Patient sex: M
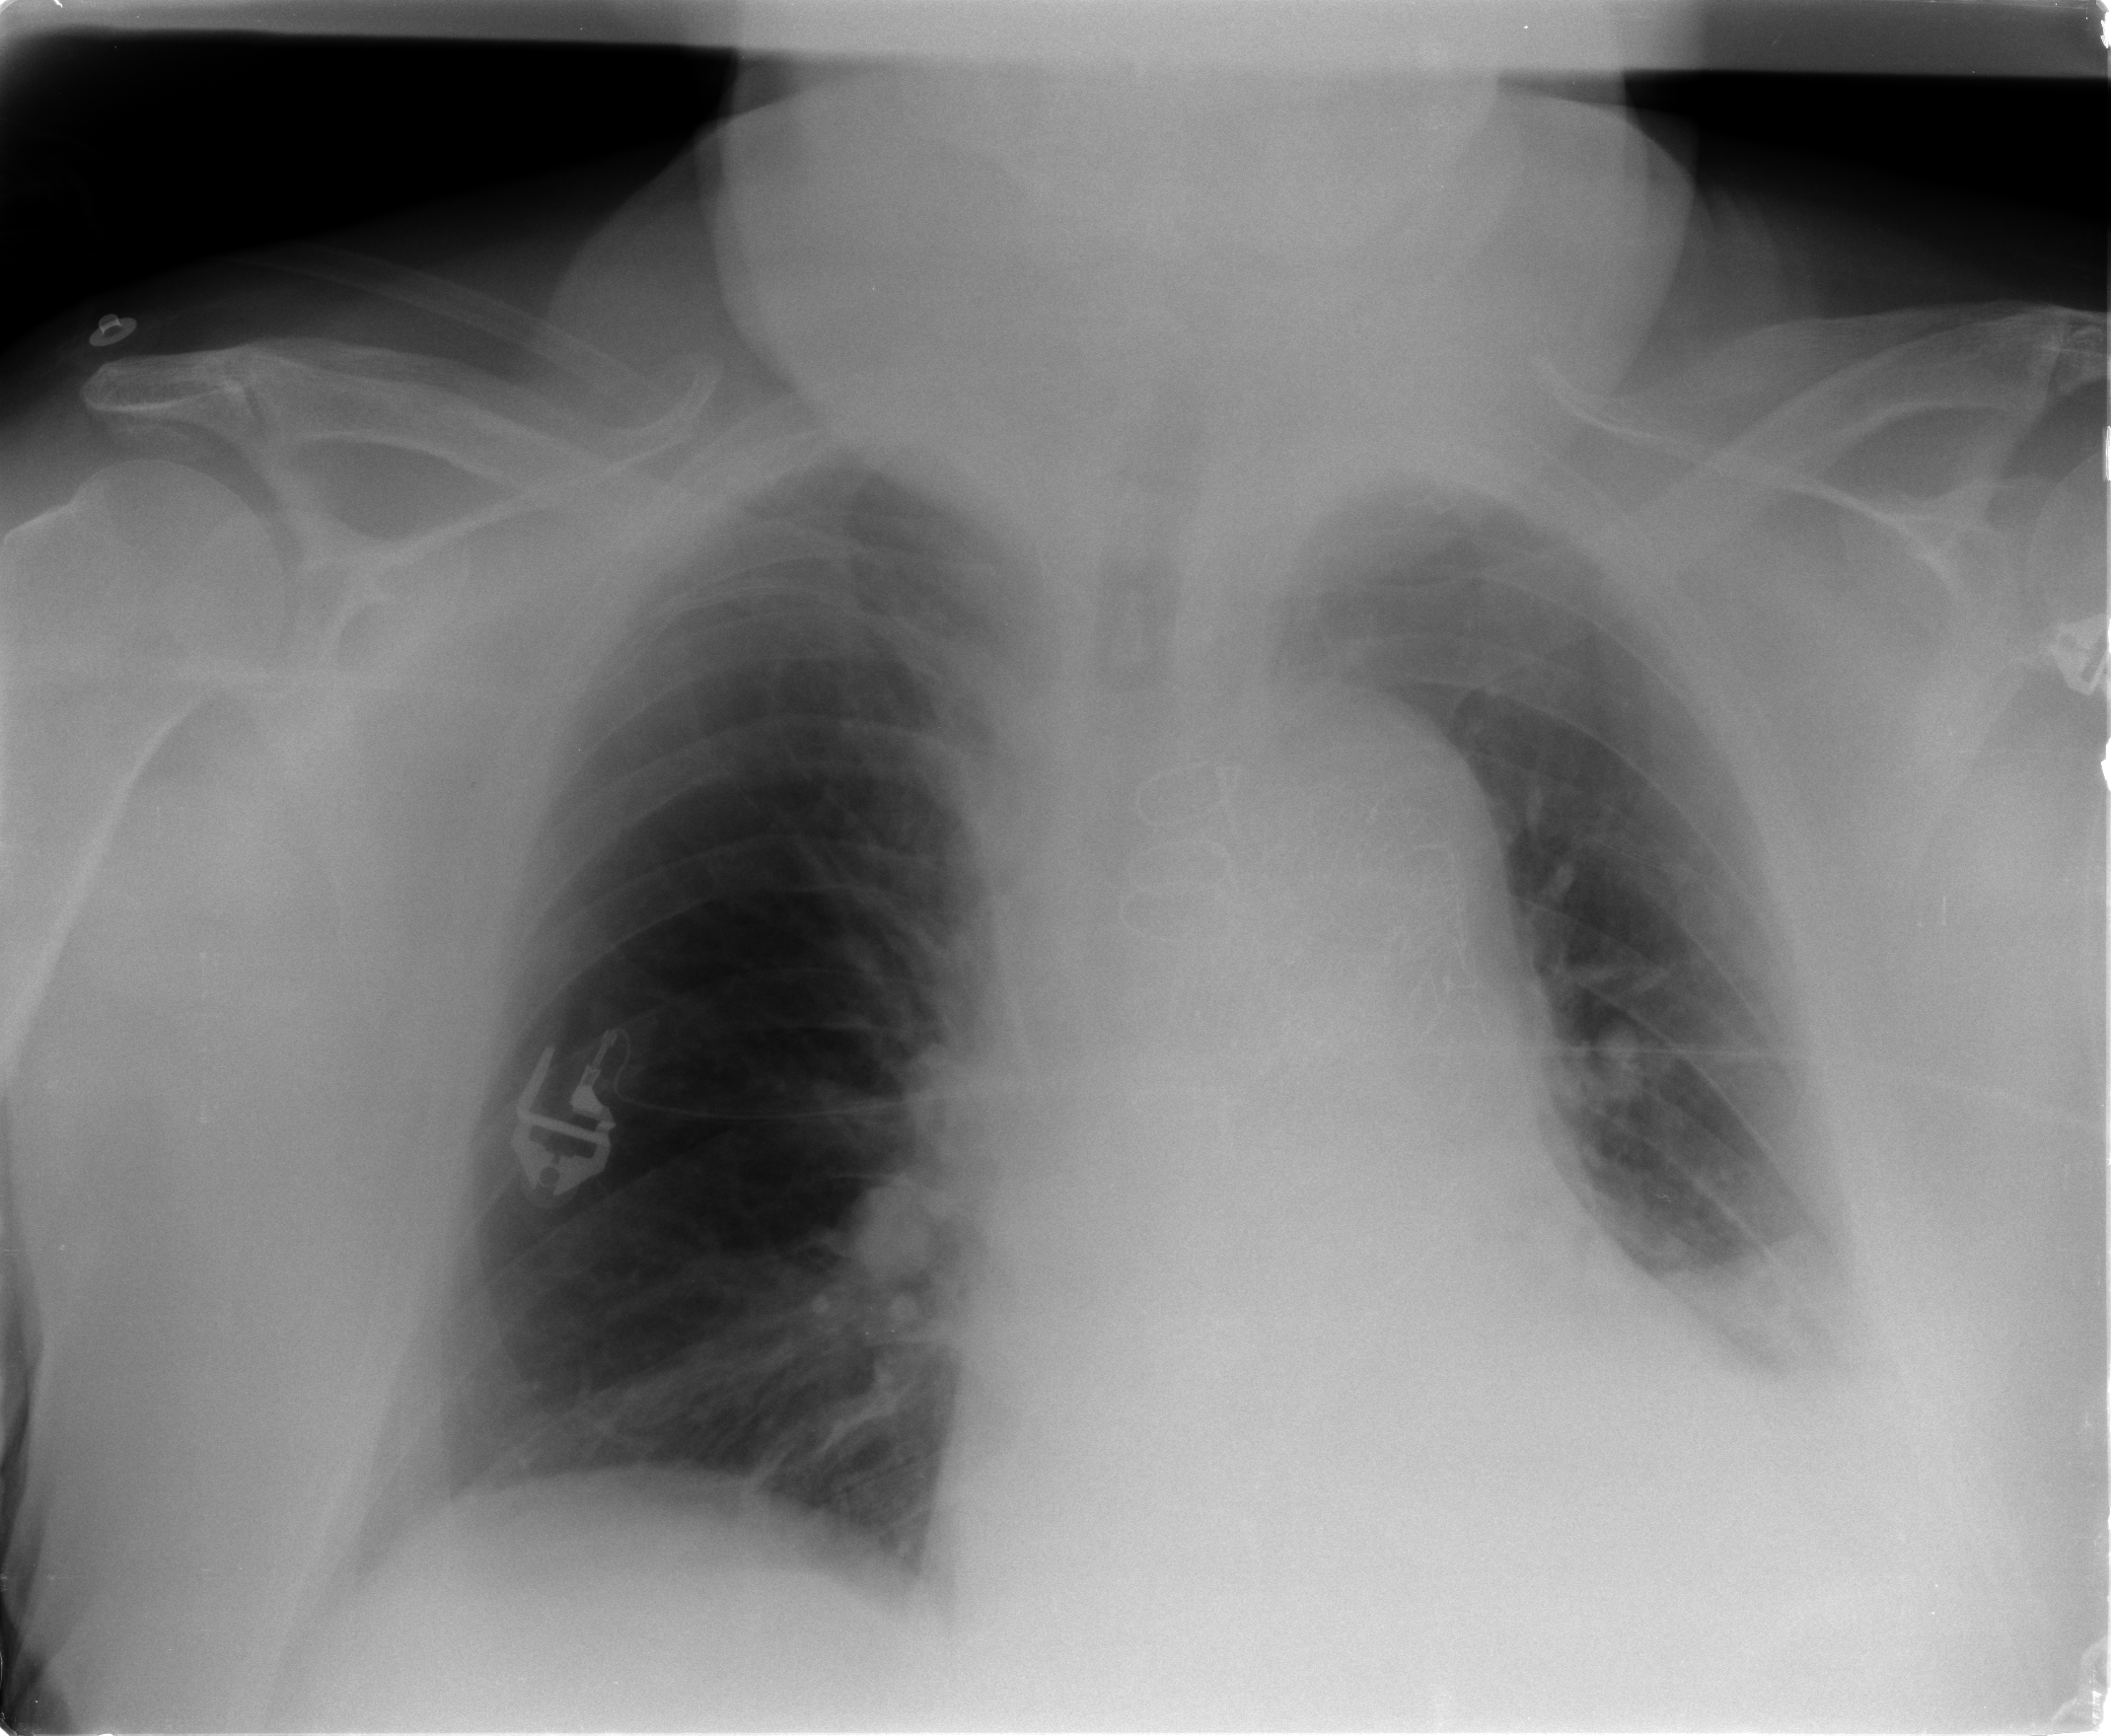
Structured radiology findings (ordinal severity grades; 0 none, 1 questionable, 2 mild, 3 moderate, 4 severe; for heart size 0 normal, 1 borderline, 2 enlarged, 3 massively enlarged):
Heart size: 2
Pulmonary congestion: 2
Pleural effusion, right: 2
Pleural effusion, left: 3
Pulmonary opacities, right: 0
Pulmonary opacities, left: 2
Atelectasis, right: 2
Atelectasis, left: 3